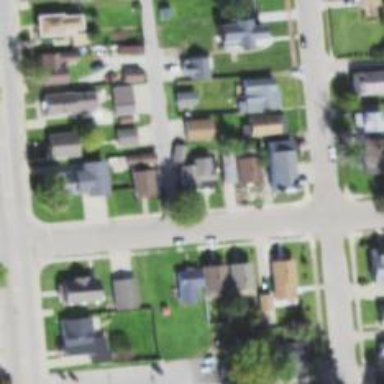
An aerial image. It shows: Alley classified as service road.